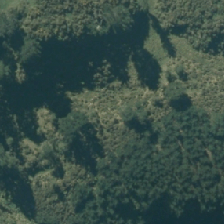
Land cover: manuka_kanuka